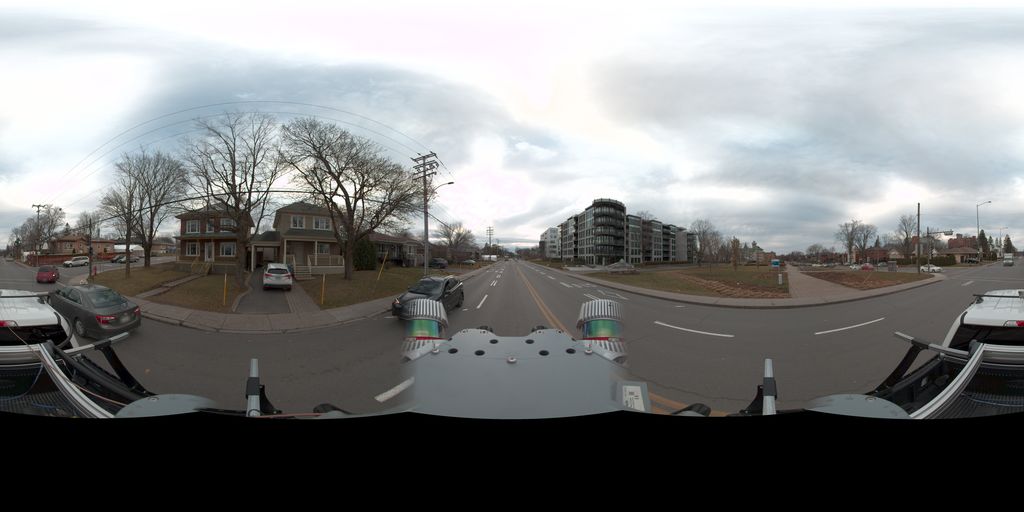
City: quebec_city